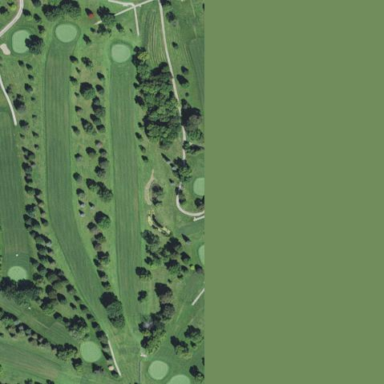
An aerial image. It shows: Golf course.